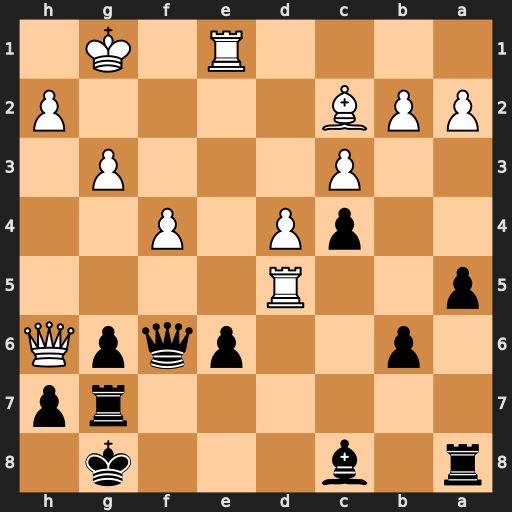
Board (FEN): r1b3k1/6rp/1p2pqpQ/p2R4/2pP1P2/2P3P1/PPB4P/4R1K1
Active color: b
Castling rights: -
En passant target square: -
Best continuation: exd5 Re8+ Kf7